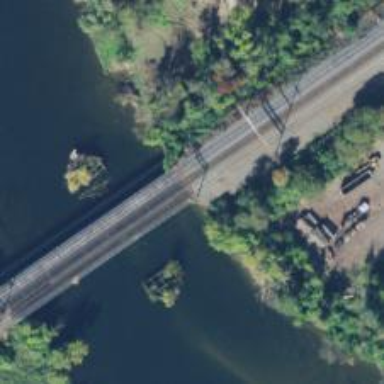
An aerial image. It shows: Railway bridge with electrified contact lines.